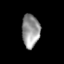
Tissue: lung
Cell type: Epithelial cells
Senescence score: 0.241
Nuclear area (px): 581
Mean DAPI intensity: 149.186